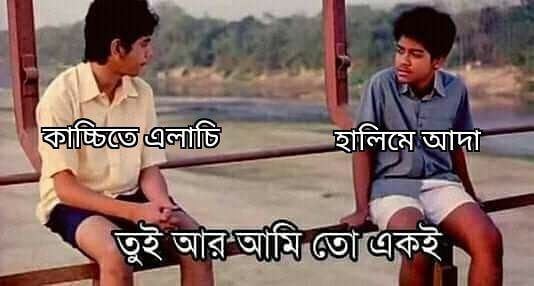
Text: কাচ্চিতে এলাচি হালিমে আদা তুই আর আমি তো একই
Label: Non Hate